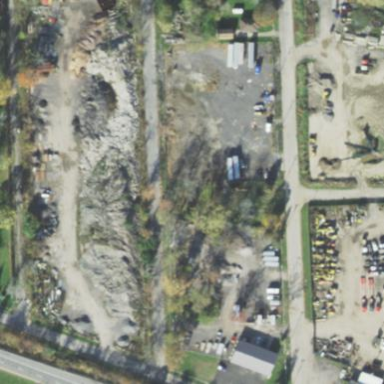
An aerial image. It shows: Brownfield site.